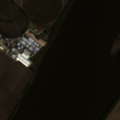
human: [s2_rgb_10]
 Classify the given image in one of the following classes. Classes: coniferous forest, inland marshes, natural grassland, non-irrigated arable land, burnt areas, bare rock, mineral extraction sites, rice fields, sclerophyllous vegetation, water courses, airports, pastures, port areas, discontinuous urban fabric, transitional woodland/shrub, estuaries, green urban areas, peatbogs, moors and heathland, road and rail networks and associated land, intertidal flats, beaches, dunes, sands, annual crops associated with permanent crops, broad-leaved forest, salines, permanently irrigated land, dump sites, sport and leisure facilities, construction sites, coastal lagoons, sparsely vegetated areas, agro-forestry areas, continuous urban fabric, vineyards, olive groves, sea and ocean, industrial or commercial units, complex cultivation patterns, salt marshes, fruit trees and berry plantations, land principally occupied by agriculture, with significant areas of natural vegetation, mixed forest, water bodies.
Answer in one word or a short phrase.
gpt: permanently irrigated land, water courses